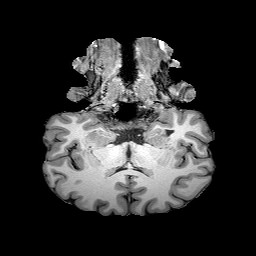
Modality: T1w
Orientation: sagittal
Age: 42
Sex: male
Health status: healthy